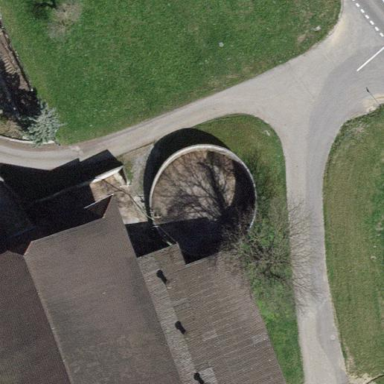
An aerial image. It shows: Storage tank with man-made structure.